You are looking at the unprocessed time series of a bearing vibration snapshot. Classify the bearing condition as one of: normal, inner_race, outer_race, ball.
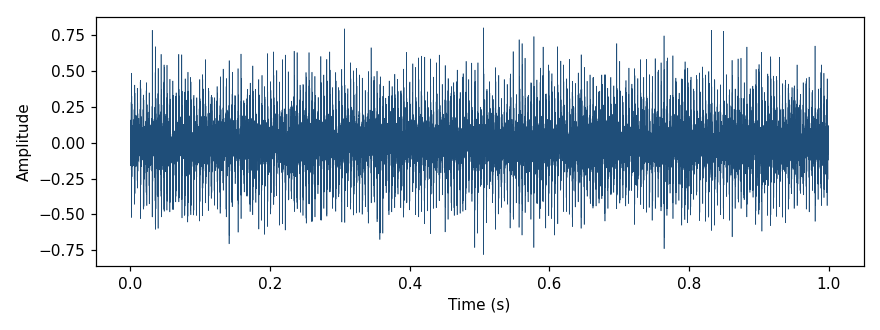
Answer: outer_race